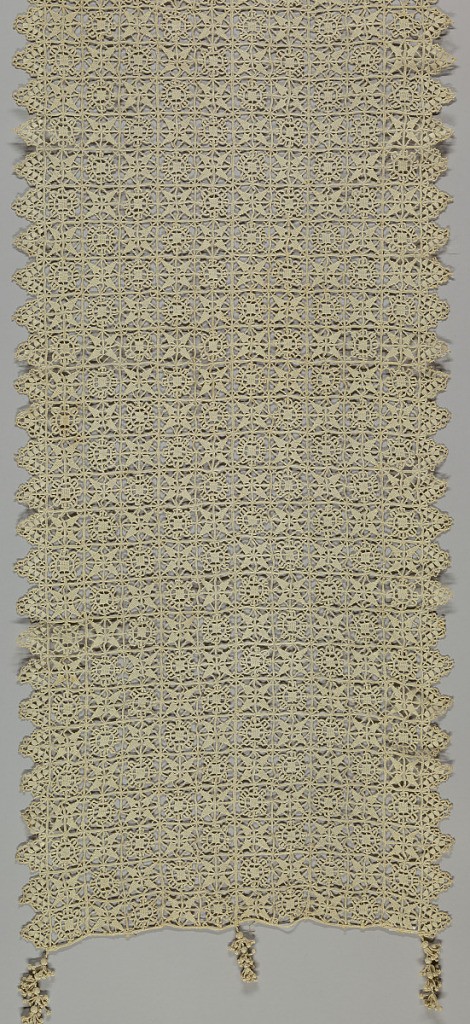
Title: Cover
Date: late 19th century
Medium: linen Technique: bobbin lace
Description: Square grid in which a four pointed star and rosette alternate. They are bobbin lace made to look like gauze. Three knotted tassels are at each end. Intended to look like reticella.